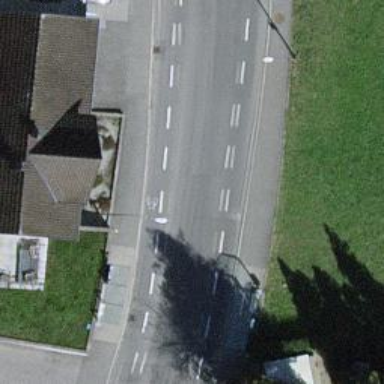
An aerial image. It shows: Bus stop with shelter. It is platform for public transport.